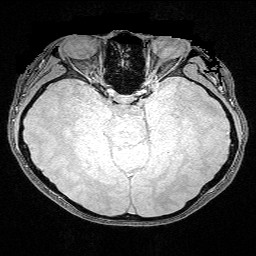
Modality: FLASH
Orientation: coronal
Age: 26
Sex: female